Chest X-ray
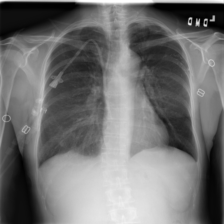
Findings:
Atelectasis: negative
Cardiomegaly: negative
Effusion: negative
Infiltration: negative
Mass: negative
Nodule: negative
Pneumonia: negative
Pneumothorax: negative
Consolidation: negative
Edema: negative
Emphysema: negative
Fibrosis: negative
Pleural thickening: negative
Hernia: negative